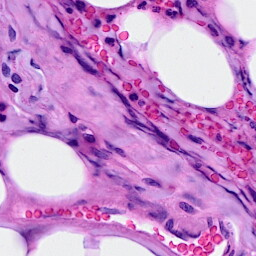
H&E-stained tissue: Breast